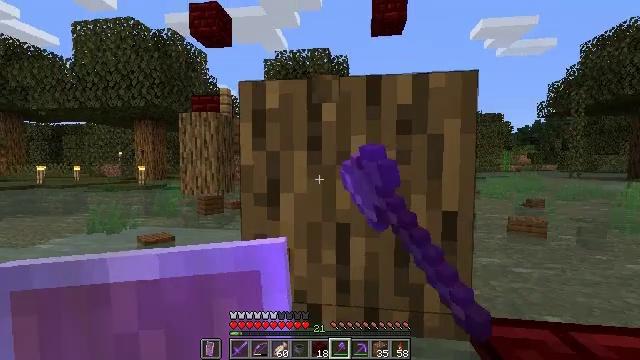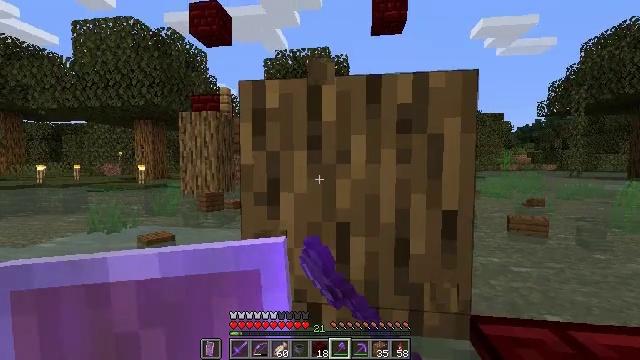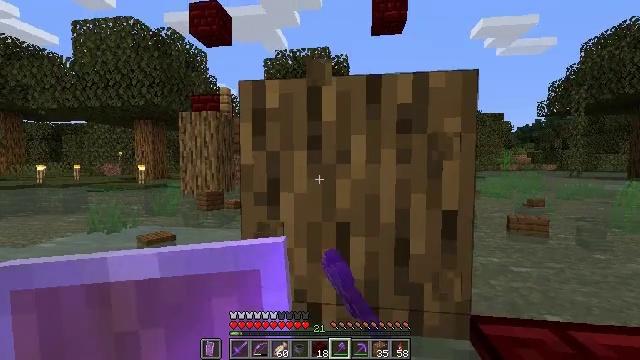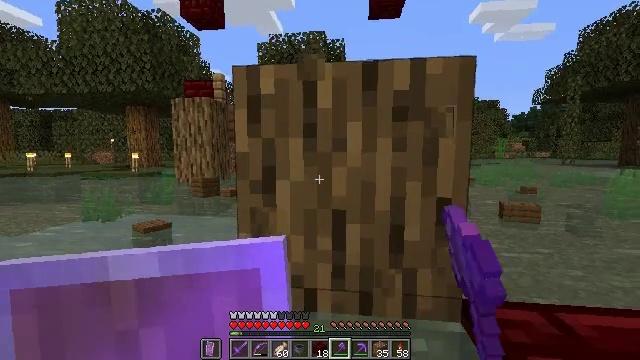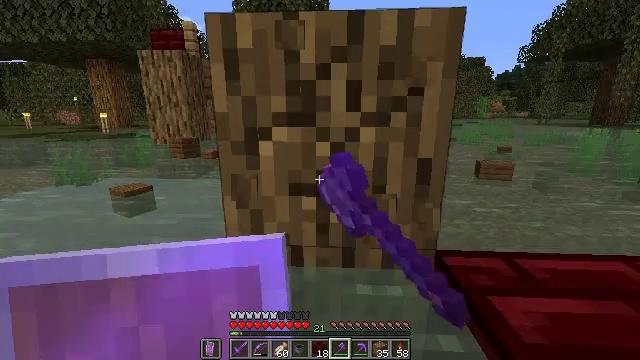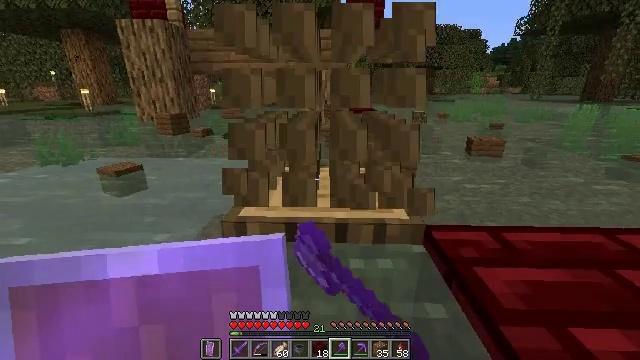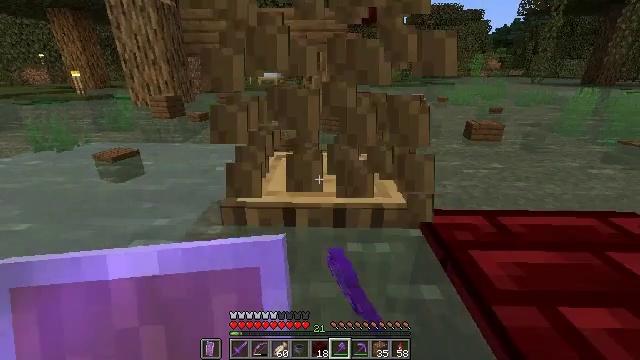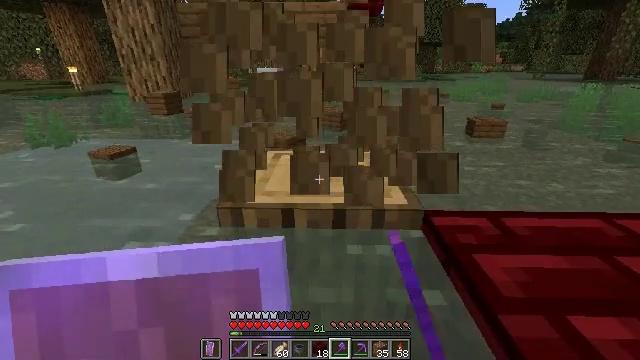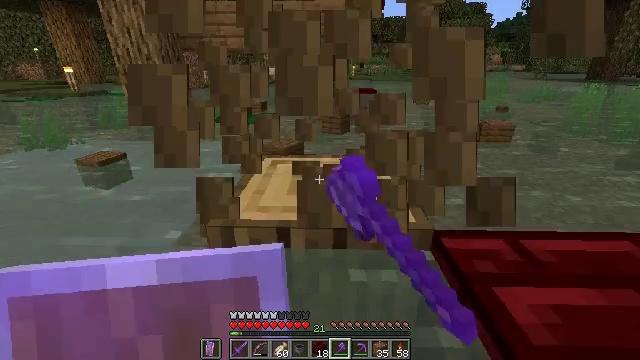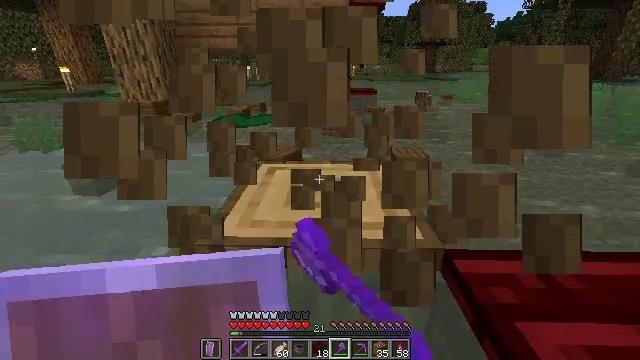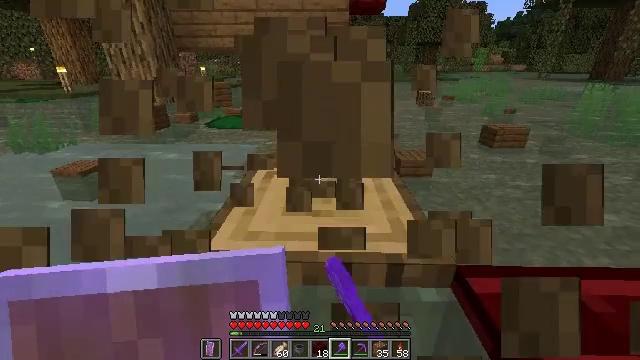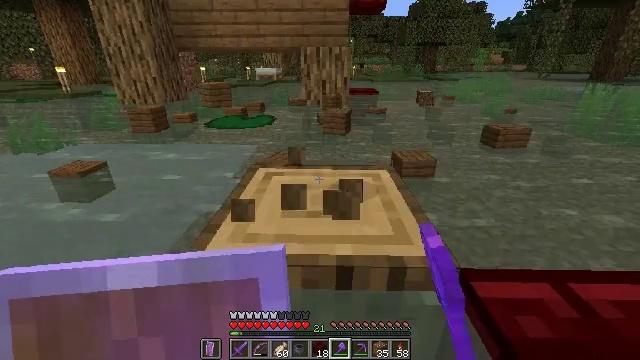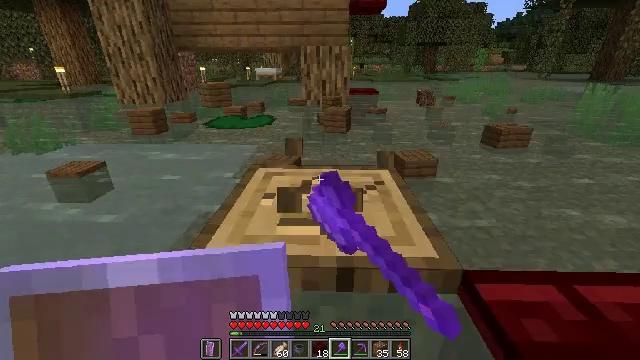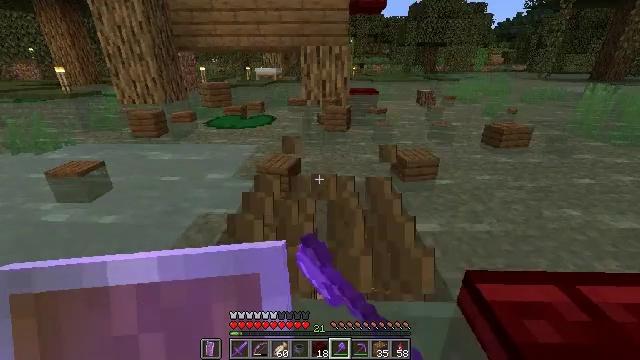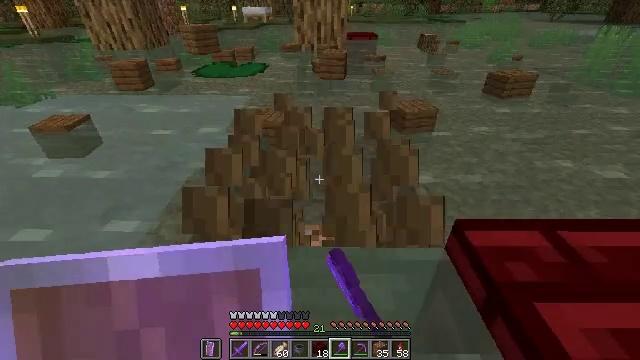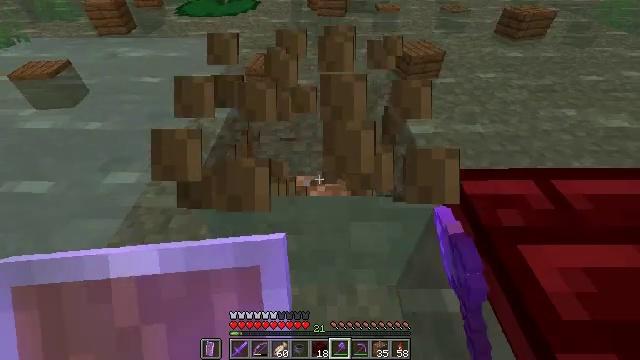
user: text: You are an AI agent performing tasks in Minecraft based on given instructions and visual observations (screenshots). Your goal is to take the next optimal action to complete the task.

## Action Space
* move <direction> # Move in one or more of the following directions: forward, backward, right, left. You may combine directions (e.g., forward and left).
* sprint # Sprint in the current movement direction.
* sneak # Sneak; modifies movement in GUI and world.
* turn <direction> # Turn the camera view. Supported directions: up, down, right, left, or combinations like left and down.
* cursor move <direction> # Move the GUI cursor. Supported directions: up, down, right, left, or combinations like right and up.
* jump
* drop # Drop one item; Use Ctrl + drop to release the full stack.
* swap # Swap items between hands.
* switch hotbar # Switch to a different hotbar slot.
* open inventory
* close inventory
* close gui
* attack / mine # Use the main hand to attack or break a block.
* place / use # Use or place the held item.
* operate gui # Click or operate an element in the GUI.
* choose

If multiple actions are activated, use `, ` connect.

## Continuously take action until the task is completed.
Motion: motion action
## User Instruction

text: Collect oak log for crafting.
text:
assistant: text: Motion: attack / mine
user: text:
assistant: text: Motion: attack / mine
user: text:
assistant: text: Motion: turn down, attack / mine
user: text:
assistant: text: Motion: turn right and down, attack / mine
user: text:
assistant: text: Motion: turn right and down, attack / mine
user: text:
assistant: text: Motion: turn down, attack / mine
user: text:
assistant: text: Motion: move forward, attack / mine
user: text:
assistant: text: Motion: move forward, attack / mine
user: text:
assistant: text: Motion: attack / mine
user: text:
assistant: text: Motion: attack / mine
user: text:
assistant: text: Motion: attack / mine
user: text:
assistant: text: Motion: attack / mine
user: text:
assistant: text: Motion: attack / mine
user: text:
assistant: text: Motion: turn right and down, attack / mine
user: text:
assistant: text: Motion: turn down, attack / mine
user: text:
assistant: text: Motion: turn down, attack / mine
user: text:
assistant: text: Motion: attack / mine
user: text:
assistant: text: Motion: attack / mine
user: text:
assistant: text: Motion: attack / mine
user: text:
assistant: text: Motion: attack / mine
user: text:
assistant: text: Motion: attack / mine
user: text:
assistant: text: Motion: attack / mine
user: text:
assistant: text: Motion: move forward, turn left and up, attack / mine
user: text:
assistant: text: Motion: move forward, turn left and up
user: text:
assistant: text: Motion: move forward, turn left
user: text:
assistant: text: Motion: move forward
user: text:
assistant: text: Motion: move forward
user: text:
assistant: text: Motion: move forward
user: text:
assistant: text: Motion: move forward, turn left and down
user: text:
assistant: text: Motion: move forward, turn left and up